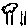
Label: tree